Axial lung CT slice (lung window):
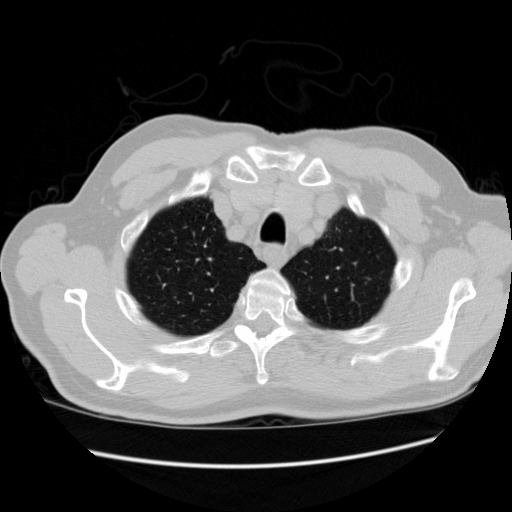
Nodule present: no